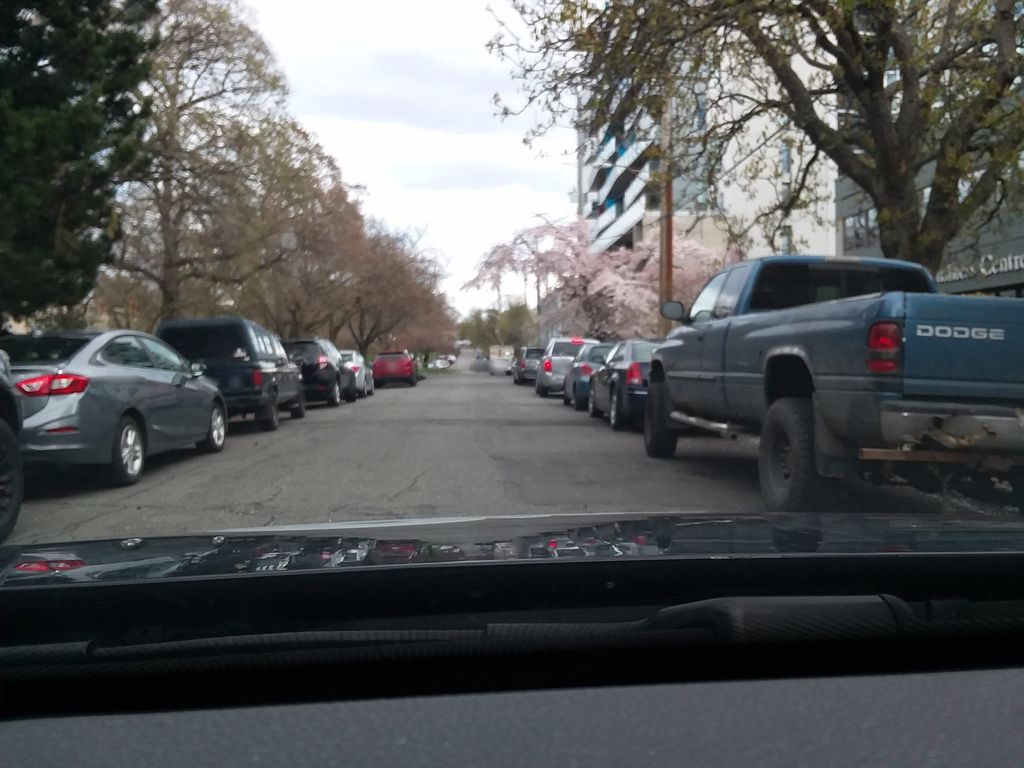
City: victoria